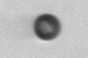
Label: bead